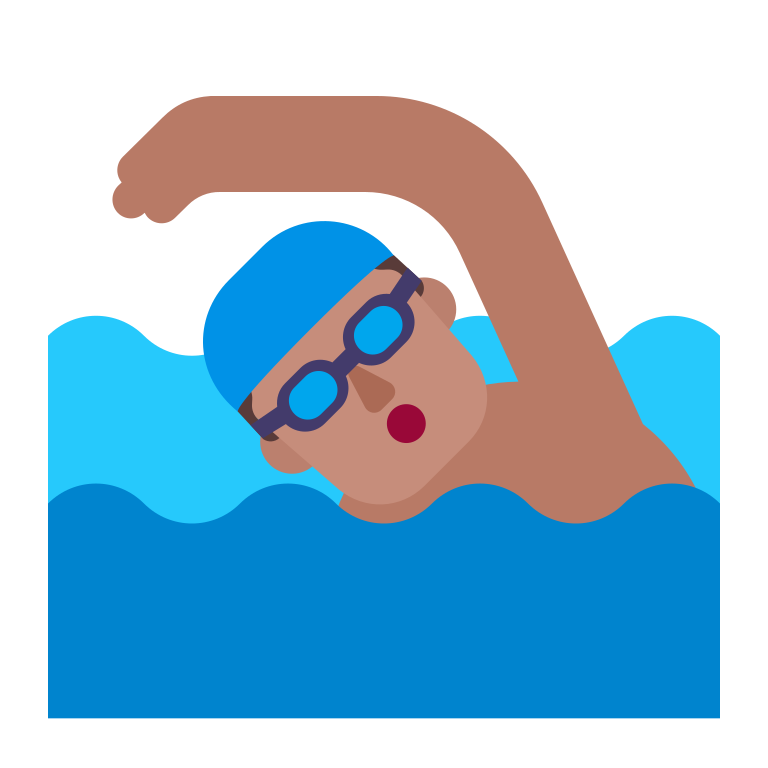
man swimming flat